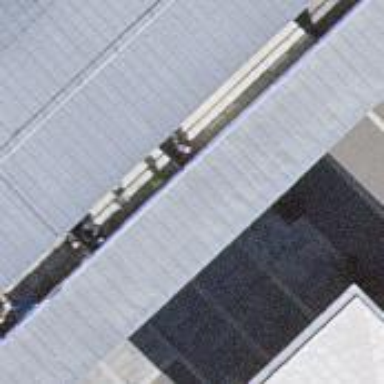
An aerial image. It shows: Public bookcase.